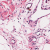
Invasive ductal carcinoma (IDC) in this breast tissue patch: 0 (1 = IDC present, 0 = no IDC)